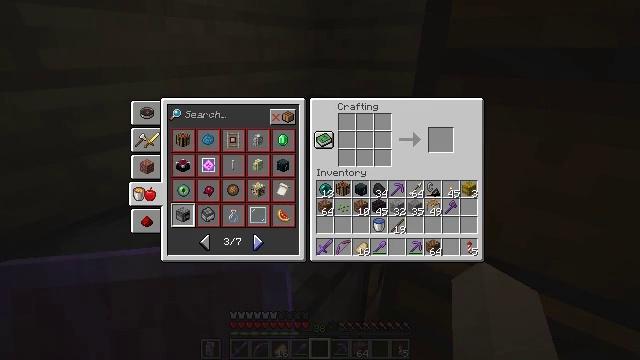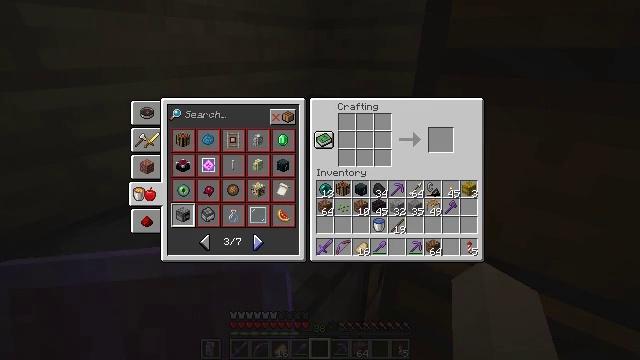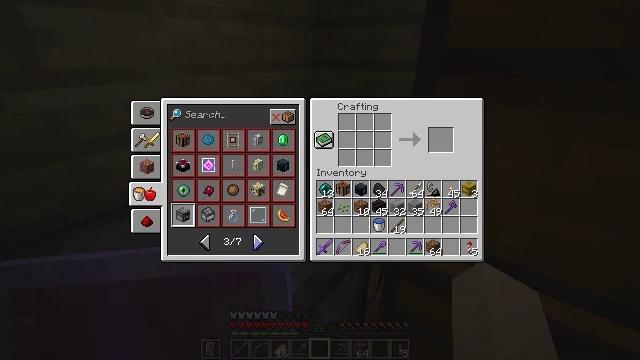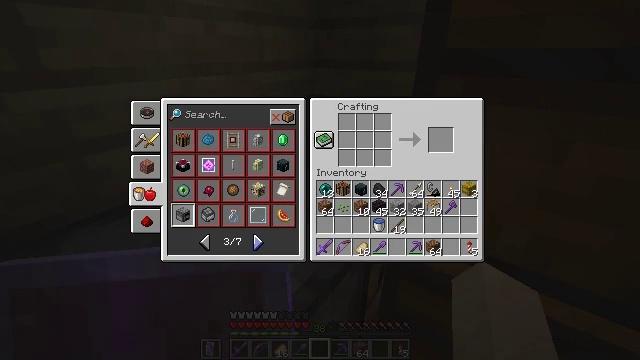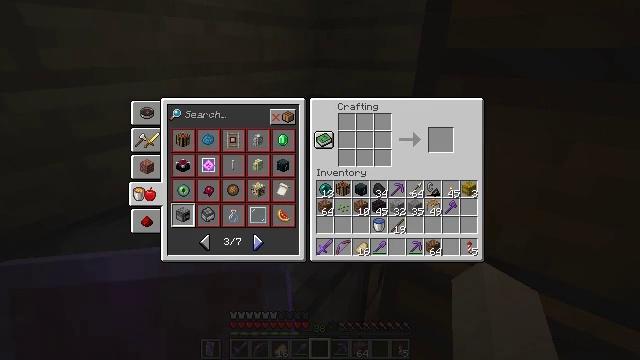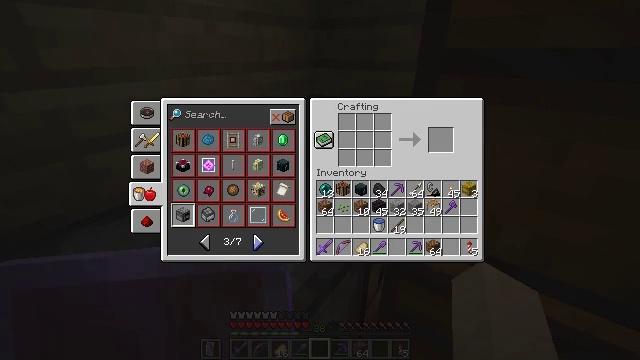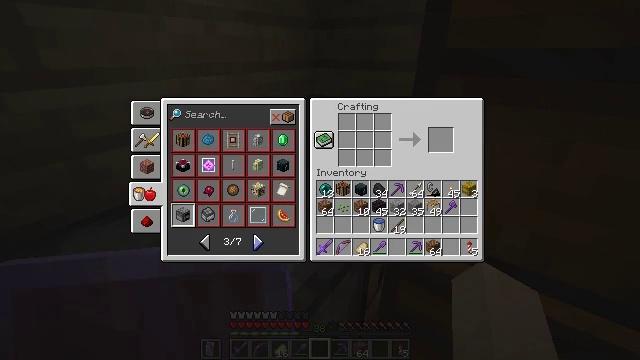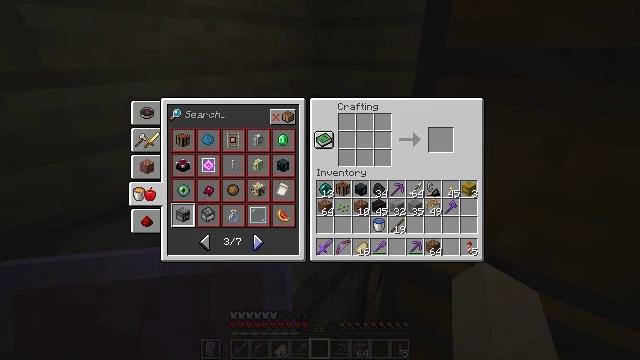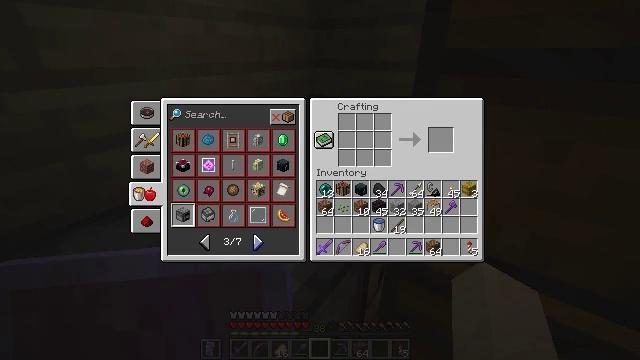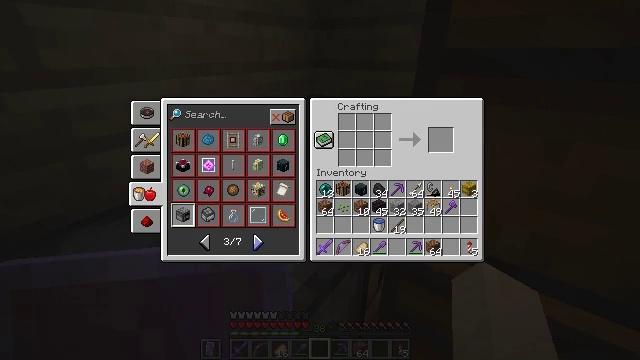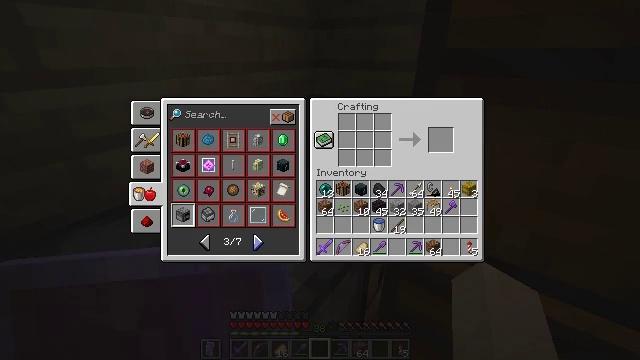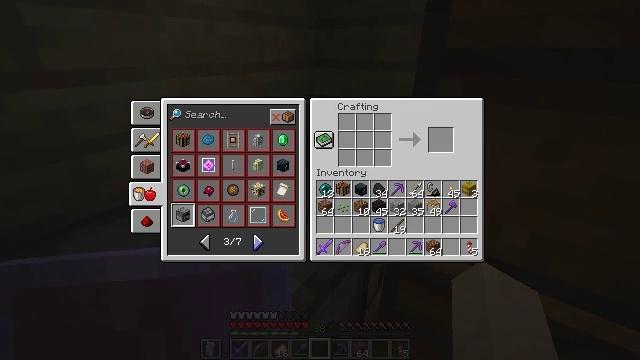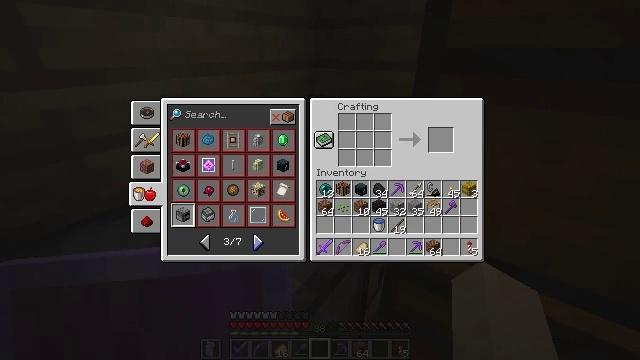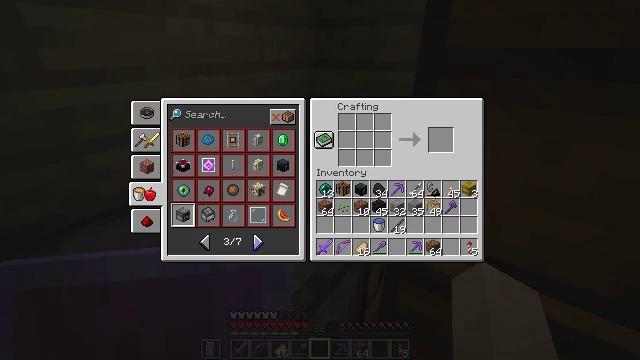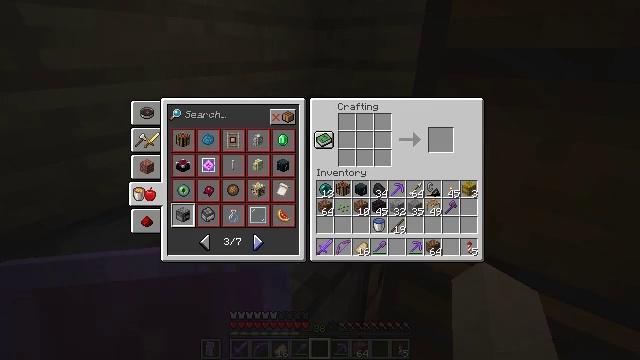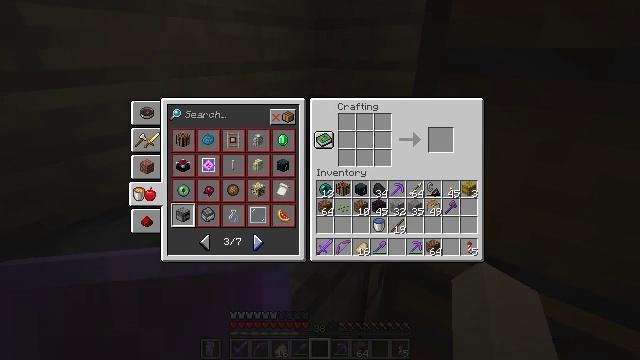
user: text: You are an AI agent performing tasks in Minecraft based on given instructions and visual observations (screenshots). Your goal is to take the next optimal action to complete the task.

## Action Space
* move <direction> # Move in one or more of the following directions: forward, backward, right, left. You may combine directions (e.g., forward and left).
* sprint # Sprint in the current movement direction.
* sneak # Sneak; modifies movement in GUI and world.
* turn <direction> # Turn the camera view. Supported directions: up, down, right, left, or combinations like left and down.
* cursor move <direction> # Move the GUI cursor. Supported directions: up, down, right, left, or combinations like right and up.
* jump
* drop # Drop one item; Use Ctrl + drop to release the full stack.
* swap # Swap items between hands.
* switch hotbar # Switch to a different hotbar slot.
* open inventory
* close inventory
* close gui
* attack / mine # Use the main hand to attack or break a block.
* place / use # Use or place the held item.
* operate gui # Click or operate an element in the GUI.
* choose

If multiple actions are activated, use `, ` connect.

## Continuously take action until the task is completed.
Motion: motion action
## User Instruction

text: craft item andesite wall
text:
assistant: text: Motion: no_op
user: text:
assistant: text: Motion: no_op
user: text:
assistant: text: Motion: no_op
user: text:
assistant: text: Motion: no_op
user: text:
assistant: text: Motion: no_op
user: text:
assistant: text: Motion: no_op
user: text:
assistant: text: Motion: no_op
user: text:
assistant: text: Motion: no_op
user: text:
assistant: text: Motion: no_op
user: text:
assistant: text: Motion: no_op
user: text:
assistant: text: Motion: no_op
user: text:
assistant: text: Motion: no_op
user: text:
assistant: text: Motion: no_op
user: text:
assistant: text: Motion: no_op
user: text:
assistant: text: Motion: no_op
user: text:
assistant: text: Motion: no_op
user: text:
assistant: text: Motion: no_op
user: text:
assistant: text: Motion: no_op
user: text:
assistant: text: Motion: no_op
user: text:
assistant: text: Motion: no_op
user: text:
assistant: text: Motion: no_op
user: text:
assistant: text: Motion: no_op
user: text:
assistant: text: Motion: no_op
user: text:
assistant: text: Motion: no_op
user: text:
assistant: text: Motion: no_op
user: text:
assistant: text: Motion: no_op
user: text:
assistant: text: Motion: no_op
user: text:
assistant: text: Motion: no_op
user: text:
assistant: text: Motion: no_op
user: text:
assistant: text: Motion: no_op